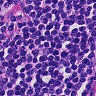
Metastatic tissue present: no